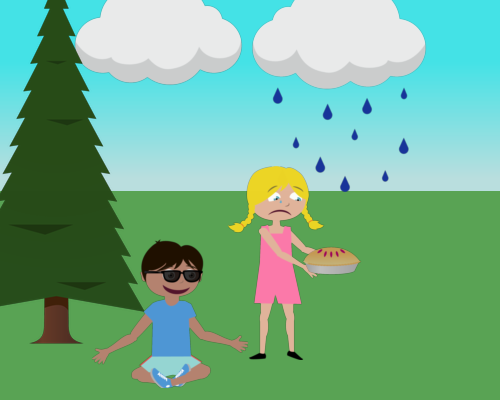
to the left is a pine tree and a cloud to the right of a raining cloud  to the right of the tree is a meditating guy wearing sunglasses to his right is a sad girl holding a pie